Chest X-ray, AP view. Patient: 44 years old, sex M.
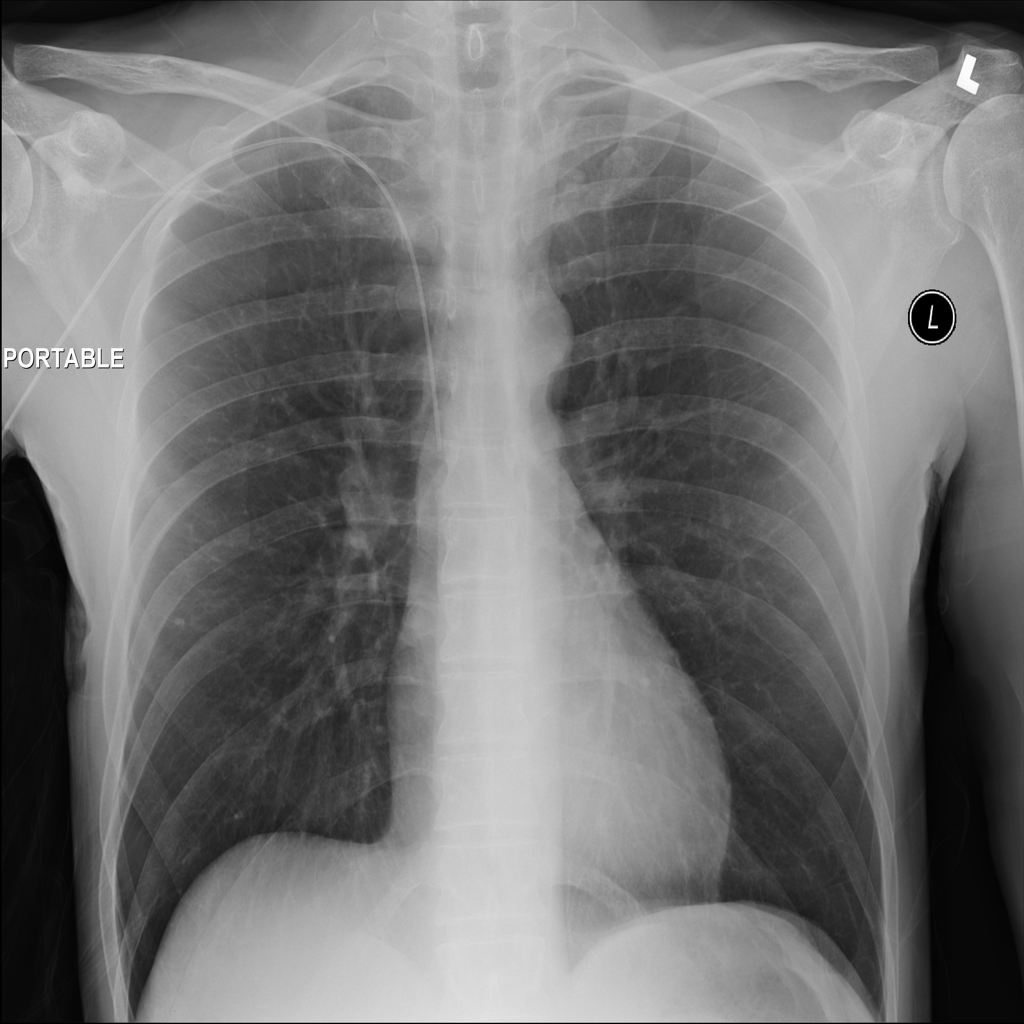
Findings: No Finding